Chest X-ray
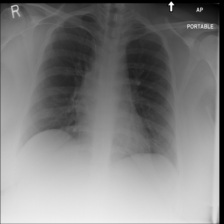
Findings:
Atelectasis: negative
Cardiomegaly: negative
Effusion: negative
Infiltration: negative
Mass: negative
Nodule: negative
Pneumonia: negative
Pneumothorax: negative
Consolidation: negative
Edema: negative
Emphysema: negative
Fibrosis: negative
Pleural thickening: negative
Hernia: negative